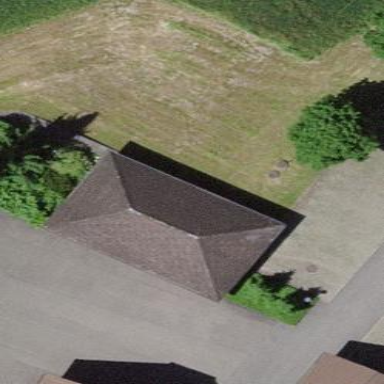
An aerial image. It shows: Garage.